Question: I need to achieve a table that looks like the one in the picture, with 1 or 2 columns values repeated only in first row of the table for each page, eventually rendered.

I tried with a 'Footer HandleEvent' where I add a canvas a specific place if 'page > 1'.
This solution presents a problem: if the table has rendered only in the first page (after the table there are 3 rows with text), in the second page I found my text for column 1 e 2 (ID and Name).
Any suggestions to approach ?
I'm trying to figure out if the table event handling still exists in itext7 (setTableEvent' setter is no more available for Table with itext7)?
'''
// ...
Footer footerHandler = new Footer();
pdf.AddEventHandler(PdfDocumentEvent.END_PAGE, footerHandler);
// ...
public virtual void HandleEvent(Event @event) {
PdfDocumentEvent docEvent = (PdfDocumentEvent)@event;
PdfDocument pdf = docEvent.GetDocument();
PdfPage page = docEvent.GetPage();
int pageNumber = pdf.GetPageNumber(page);
// ...
if (pageNumber !=1) {
// get size of rectangle from file...
Rectangle rect = new Rectangle(float.Parse(m.X_LABELNOME), float.Parse(m.Y_LABELNOME), float.Parse(m.WIDTH_LABELNOME), float.Parse(m.HEIGHT_LABELNOME));
pdfCanvas = new PdfCanvas(page);
Canvas mycanvas = new Canvas(pdfCanvas, rect);
mycanvas.SetFontSize(9f);
Paragraph mytext = new Paragraph(ID_Variable or Name Variable).SetTextAlignment(TextAlignment.CENTER);
mycanvas.Add(mytext);
mycanvas.Close();
// ...
'''
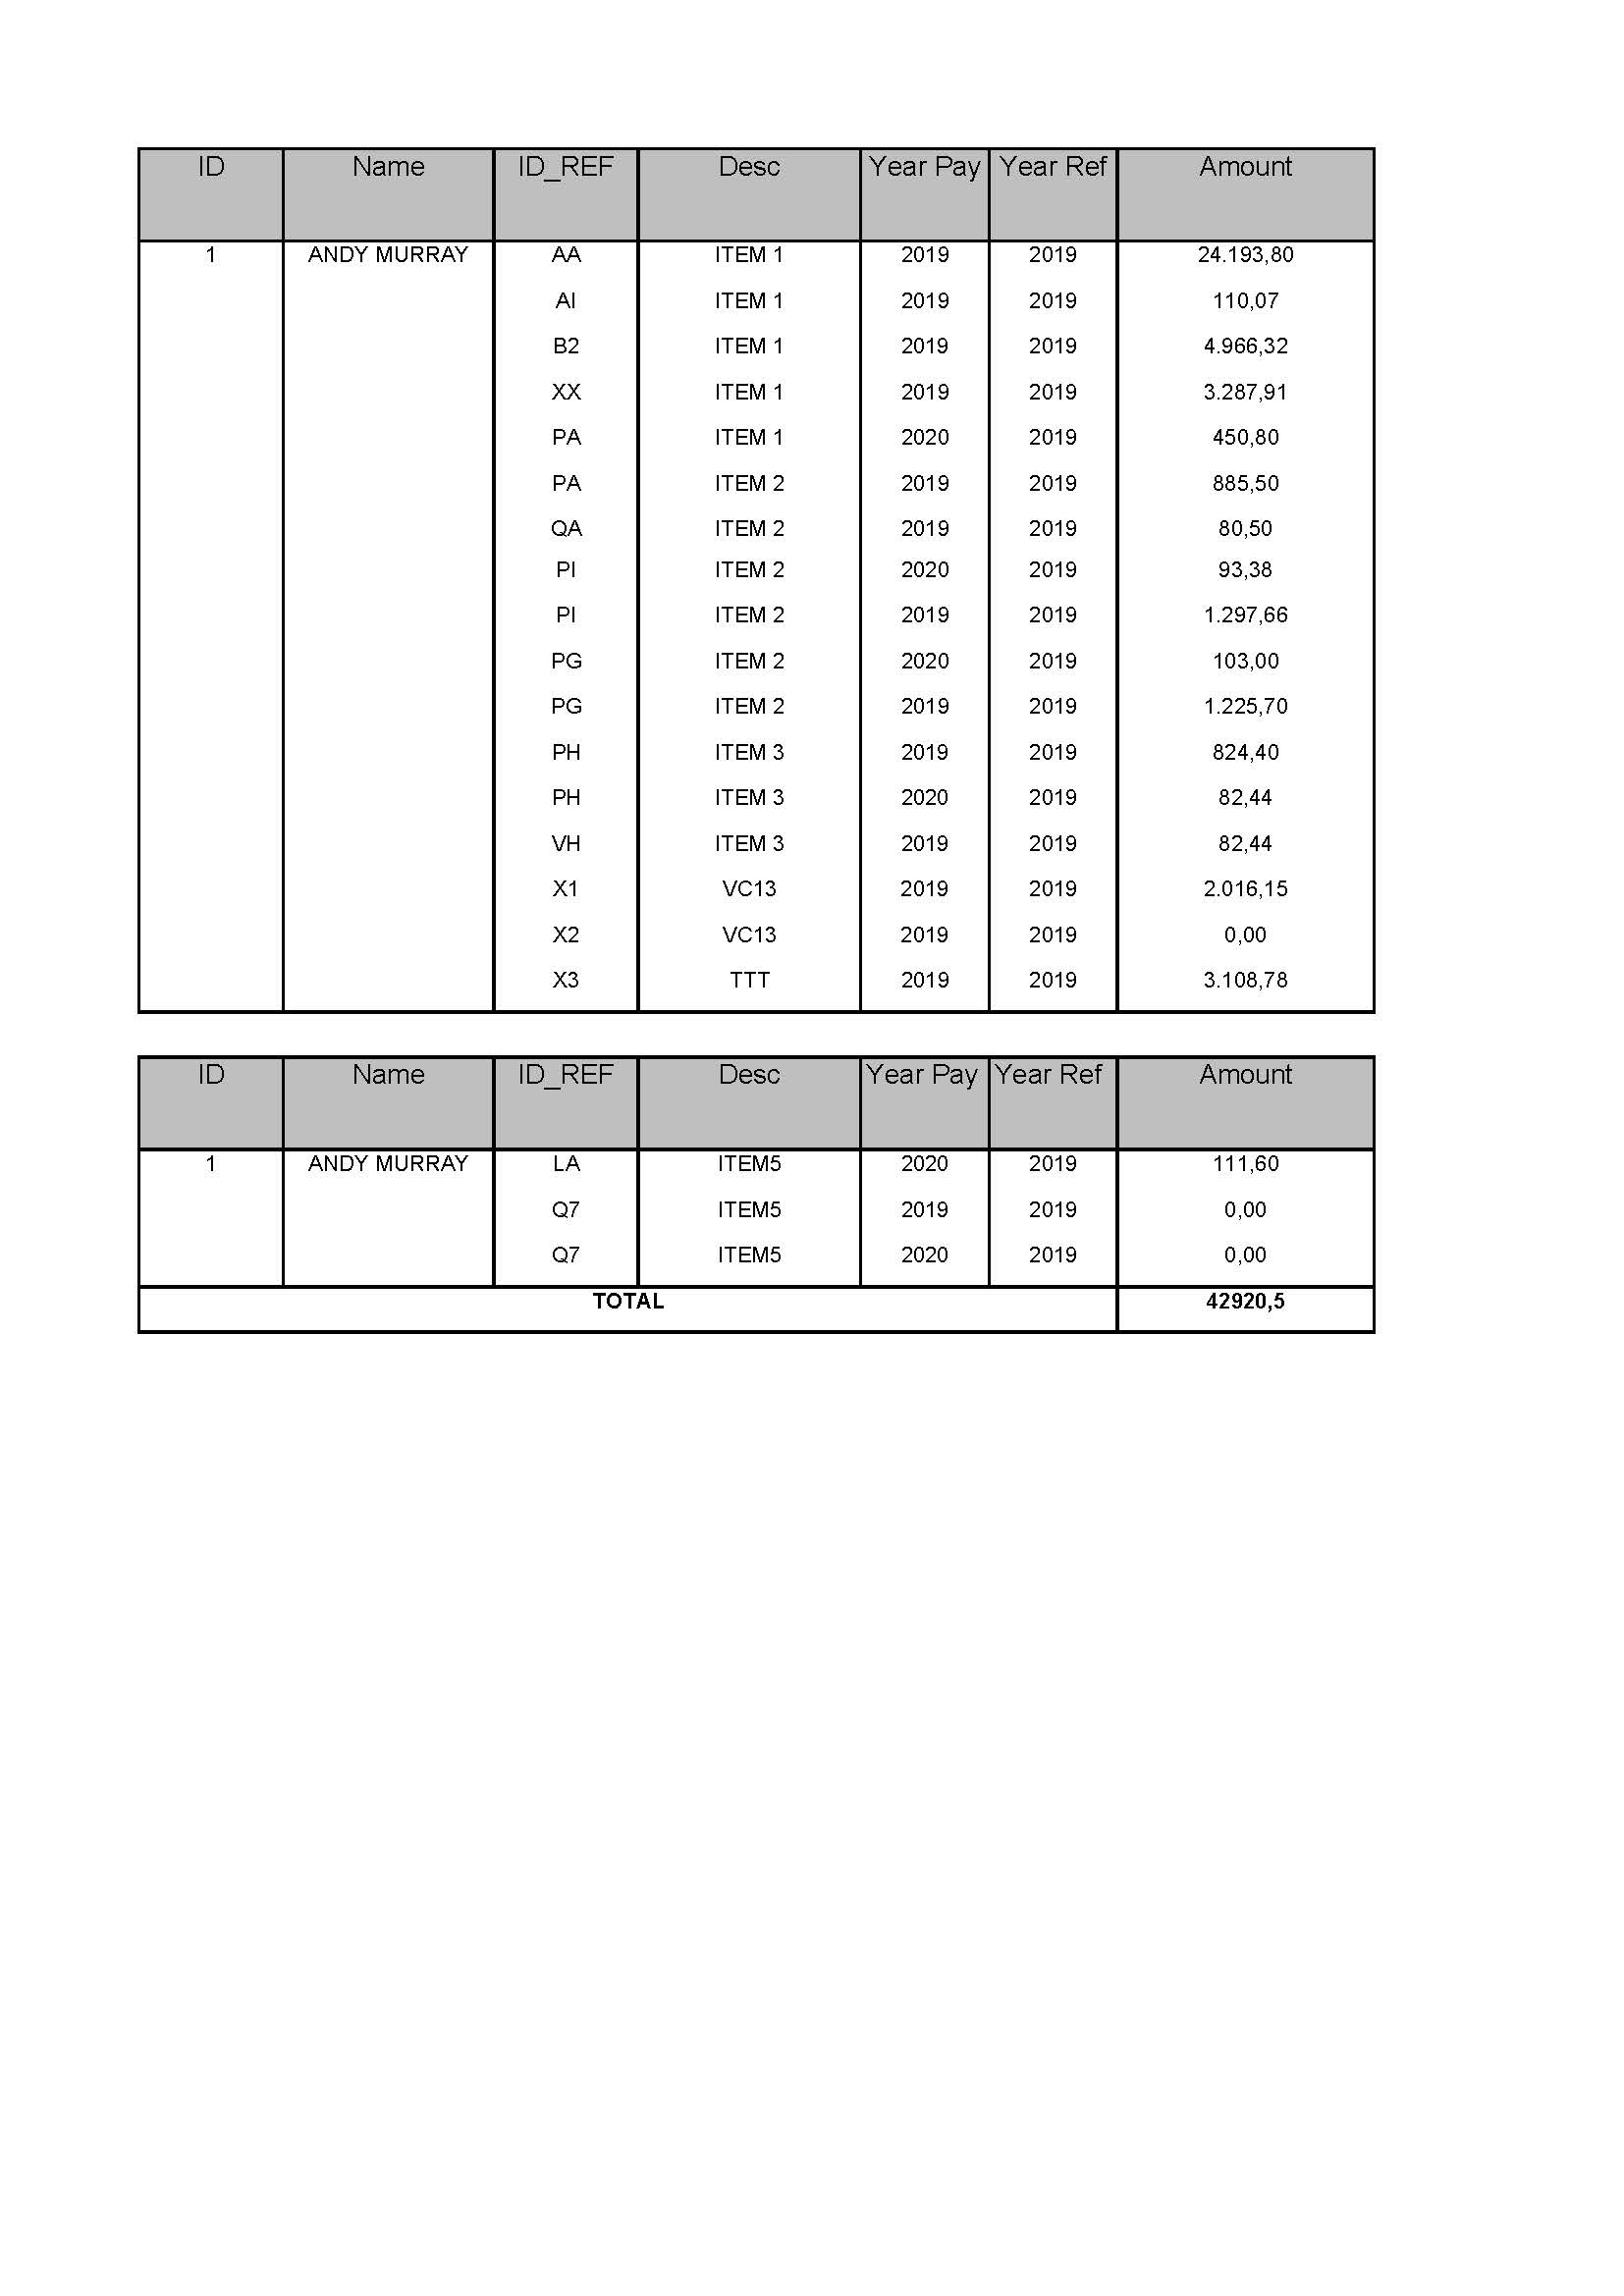
Answer: You can customize a 'TableRenderer' and override its layout logic to copy cells from the previous part of the table to the next one.
Here is an example on how to do it (please note that this code relies on some 'TableRenderer' native implementation details, so there is no guarantees this code will work for all the future updates of iText 7):
'''
private static class CustomTableRenderer extends TableRenderer {
public CustomTableRenderer(Table modelElement) {
super(modelElement);
}
@Override
public LayoutResult layout(LayoutContext layoutContext) {
LayoutResult result = super.layout(layoutContext);
if (result.getStatus() == LayoutResult.PARTIAL) {
CustomTableRenderer overflowRenderer = (CustomTableRenderer) result.getOverflowRenderer();
// Modify first two columns
for (int i = 0; i < 2; i++) {
CellRenderer previousTablePartCell = overflowRenderer.rows.get(0)[i];
overflowRenderer.rows.get(0)[i] = (CellRenderer) ((Cell) previousTablePartCell.getModelElement()).createRendererSubTree().setParent(this);
}
}
return result;
}
@Override
public IRenderer getNextRenderer() {
return new CustomTableRenderer((Table) getModelElement());
}
}
'''
Now all we need to do it set this custom renderer to our table. Full code:
'''
Document document = new Document(pdfDocument);
Table table = new Table(3).useAllAvailableWidth();
for (int i = 0; i < 10; i++) {
table.addCell(new Paragraph("Hello " + i));
table.addCell(String.valueOf(i));
StringBuilder sb = new StringBuilder();
for (int j = 0; j < 20; j++) {
sb.append(UUID.randomUUID()).append("
");
}
table.addCell(sb.toString());
}
table.setNextRenderer(new CustomTableRenderer(table));
document.add(table);
'''
Visual result:
<URL>